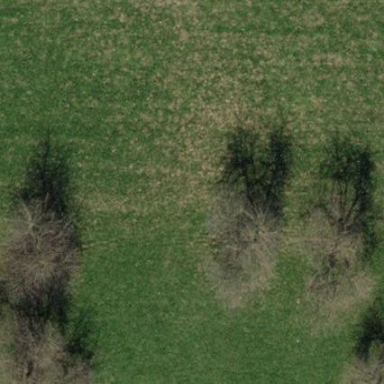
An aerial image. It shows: Orchard.